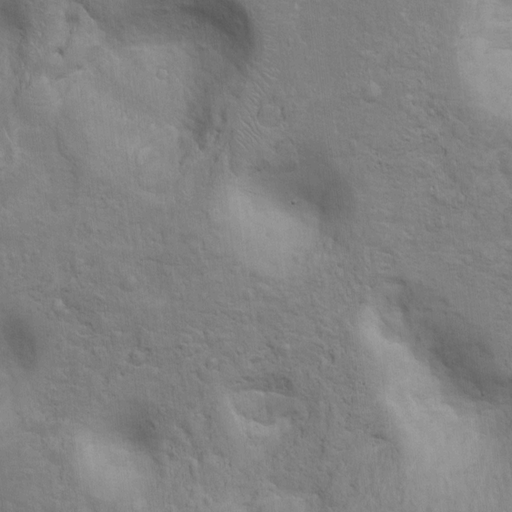
Objects detected: cone, cone, cone, cone, cone, cone, cone, cone, cone